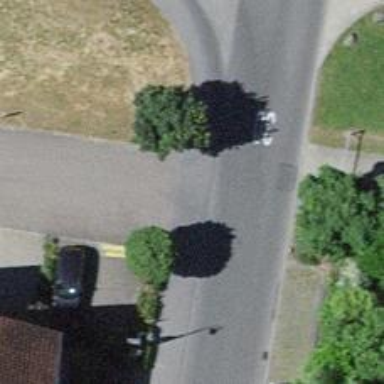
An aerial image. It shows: Unmarked crossing on the road.